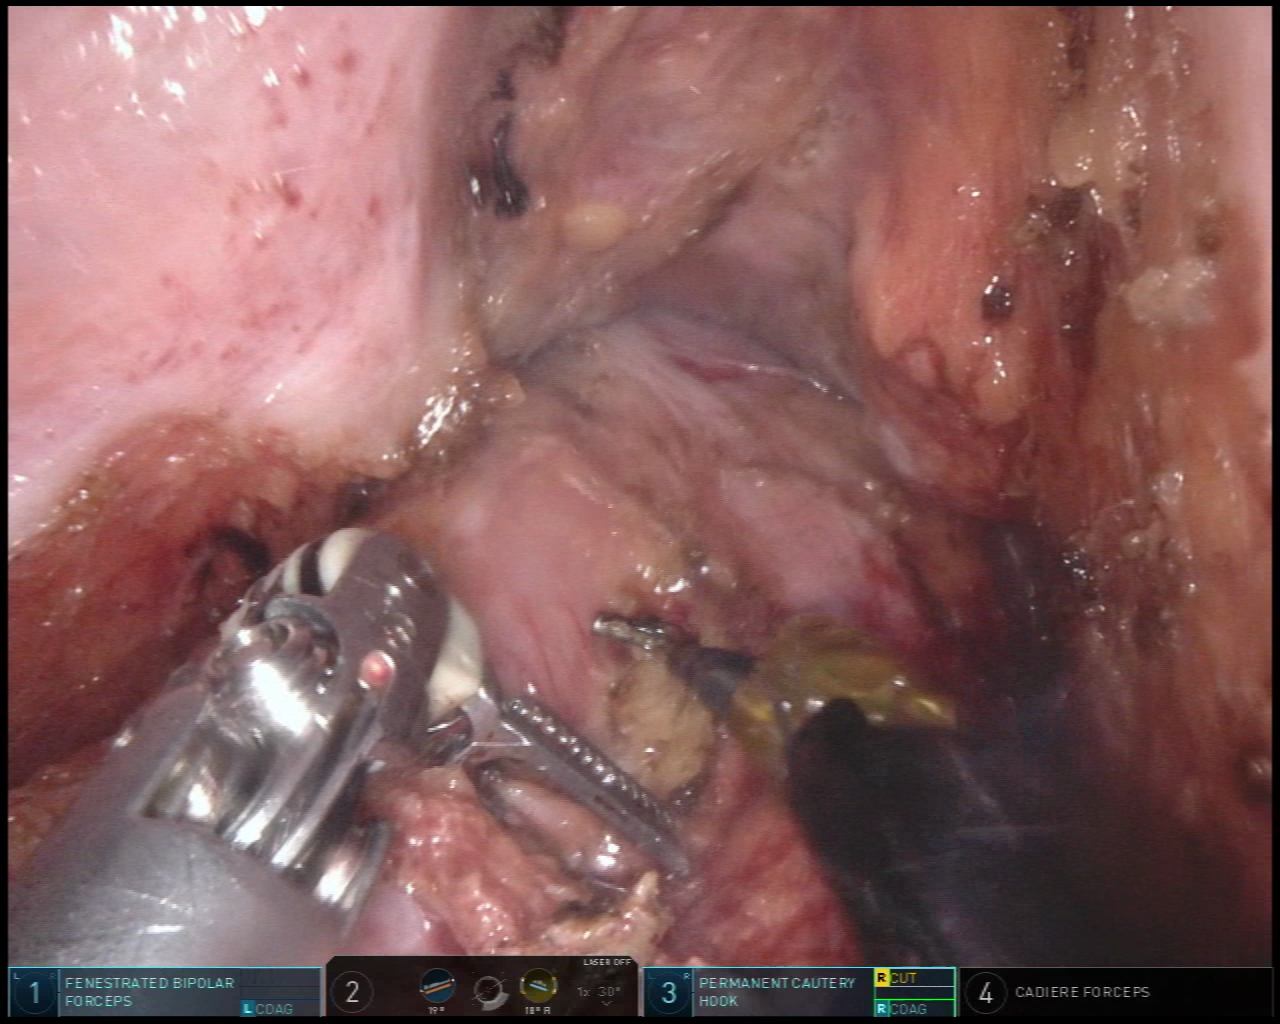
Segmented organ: vesicular_glands
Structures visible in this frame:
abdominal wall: no
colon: no
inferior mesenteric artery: no
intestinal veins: no
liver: no
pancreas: no
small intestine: no
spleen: no
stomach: no
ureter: no
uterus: no
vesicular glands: yes